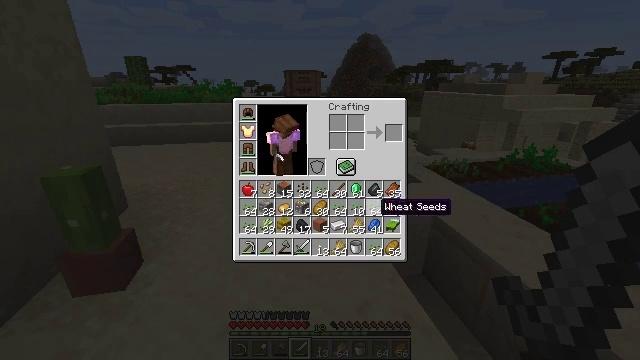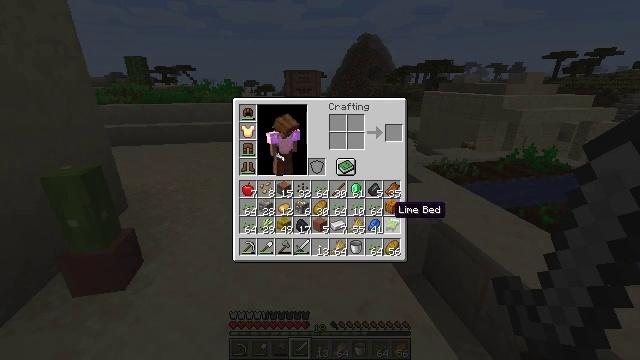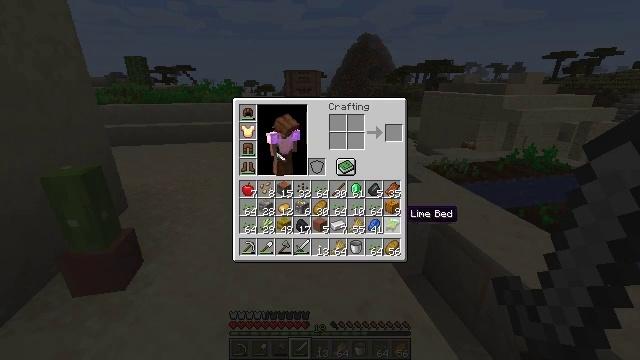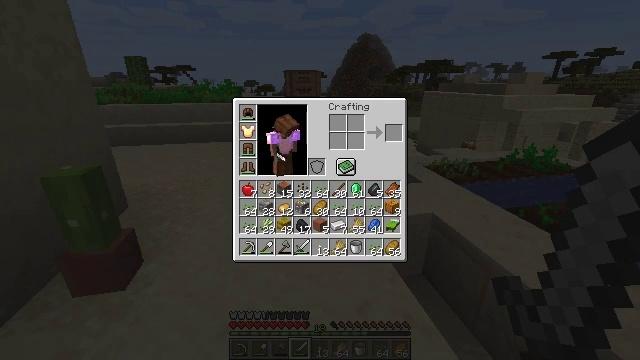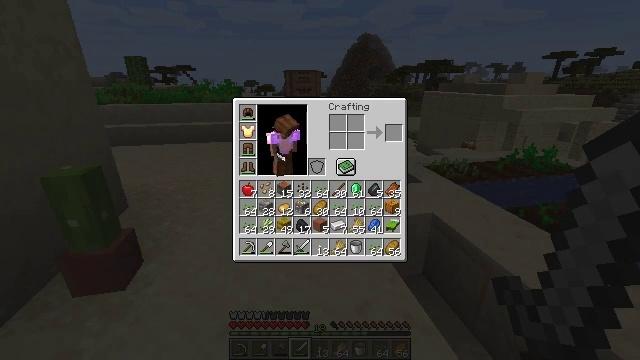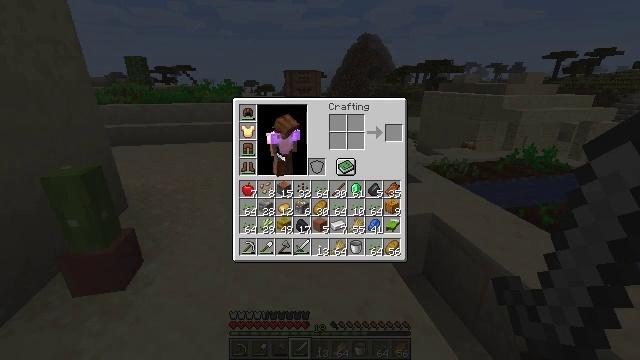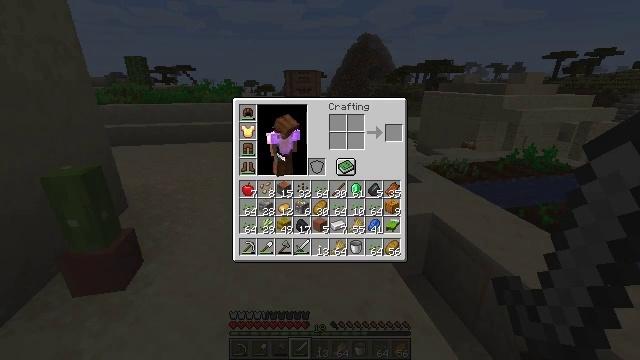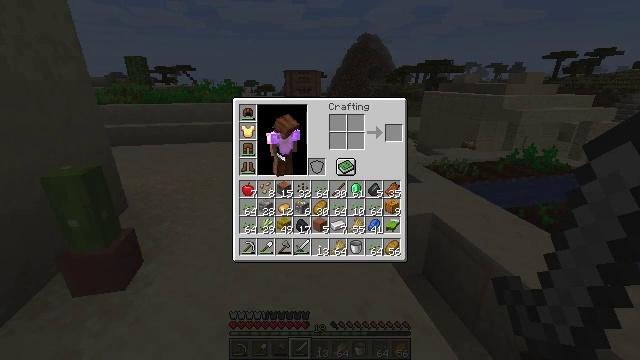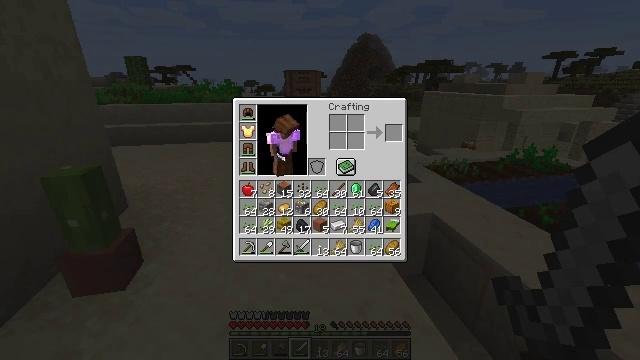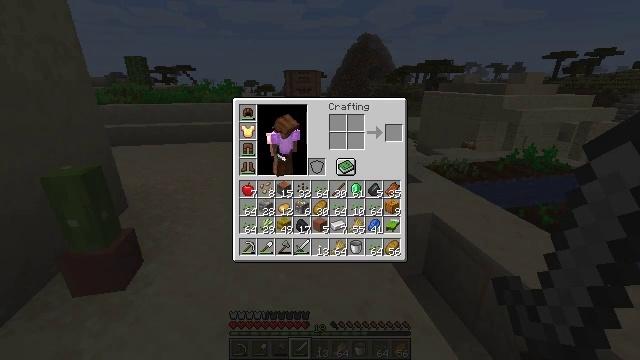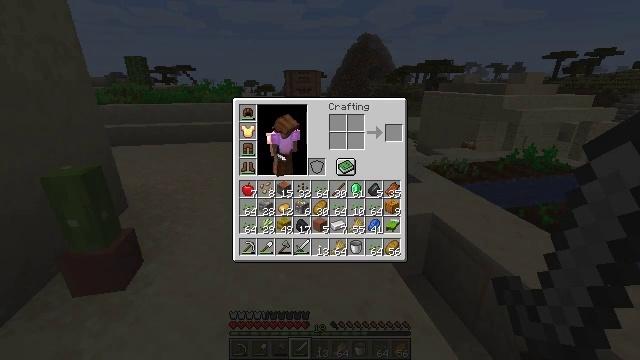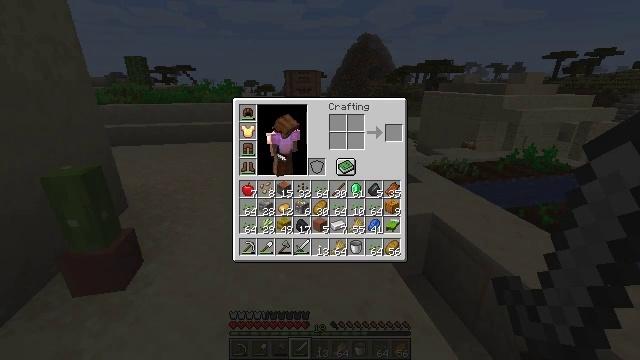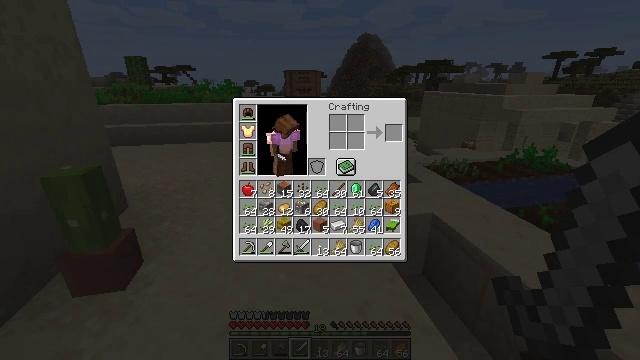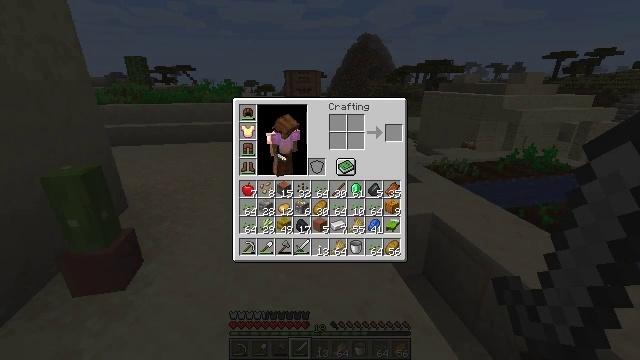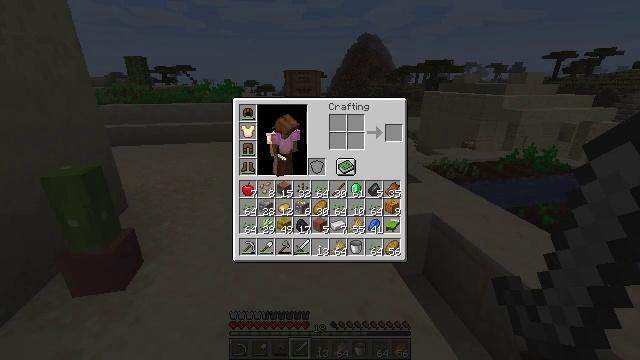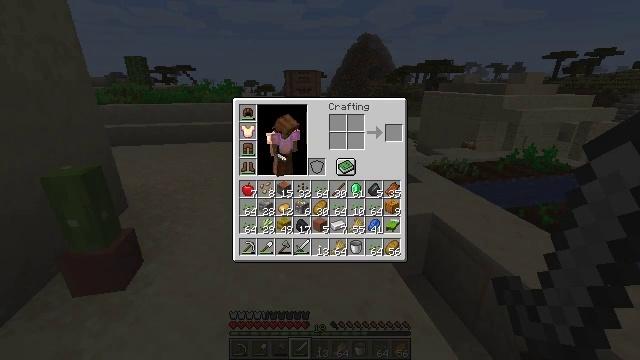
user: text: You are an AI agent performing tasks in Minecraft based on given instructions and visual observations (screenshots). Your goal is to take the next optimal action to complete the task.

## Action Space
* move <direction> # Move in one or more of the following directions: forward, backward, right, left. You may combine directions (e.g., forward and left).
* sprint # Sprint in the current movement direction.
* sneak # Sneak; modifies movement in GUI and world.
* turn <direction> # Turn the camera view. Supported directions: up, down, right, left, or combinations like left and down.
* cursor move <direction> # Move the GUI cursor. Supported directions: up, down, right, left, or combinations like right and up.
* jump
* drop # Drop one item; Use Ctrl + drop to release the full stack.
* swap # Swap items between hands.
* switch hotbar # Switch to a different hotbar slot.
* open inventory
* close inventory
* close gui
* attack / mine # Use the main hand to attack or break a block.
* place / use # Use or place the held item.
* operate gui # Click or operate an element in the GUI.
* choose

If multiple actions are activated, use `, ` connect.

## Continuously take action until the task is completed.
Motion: motion action
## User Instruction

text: drop lime bed
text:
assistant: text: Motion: cursor move right, operate gui
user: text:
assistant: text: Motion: cursor move right, operate gui
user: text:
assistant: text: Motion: operate gui
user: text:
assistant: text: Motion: operate gui
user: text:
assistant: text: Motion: operate gui
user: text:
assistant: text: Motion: operate gui
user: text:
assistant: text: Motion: operate gui
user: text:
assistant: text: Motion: operate gui
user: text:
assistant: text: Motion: operate gui
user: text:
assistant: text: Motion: operate gui
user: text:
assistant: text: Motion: operate gui
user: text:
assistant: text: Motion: operate gui
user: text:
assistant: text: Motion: operate gui
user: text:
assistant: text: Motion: operate gui
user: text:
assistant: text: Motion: operate gui
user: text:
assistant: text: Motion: operate gui
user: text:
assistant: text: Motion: attack / mine
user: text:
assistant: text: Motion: attack / mine
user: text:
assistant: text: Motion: attack / mine
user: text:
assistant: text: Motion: attack / mine
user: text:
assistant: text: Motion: attack / mine
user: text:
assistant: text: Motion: turn left and up, attack / mine
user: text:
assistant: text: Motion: turn left, attack / mine
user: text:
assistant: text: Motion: turn left, attack / mine
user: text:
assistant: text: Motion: move forward, turn left, attack / mine
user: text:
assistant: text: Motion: move forward, attack / mine
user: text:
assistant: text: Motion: move forward, attack / mine
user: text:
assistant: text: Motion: move forward, attack / mine
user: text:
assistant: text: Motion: move forward, attack / mine
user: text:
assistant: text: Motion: move forward, attack / mine